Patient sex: M
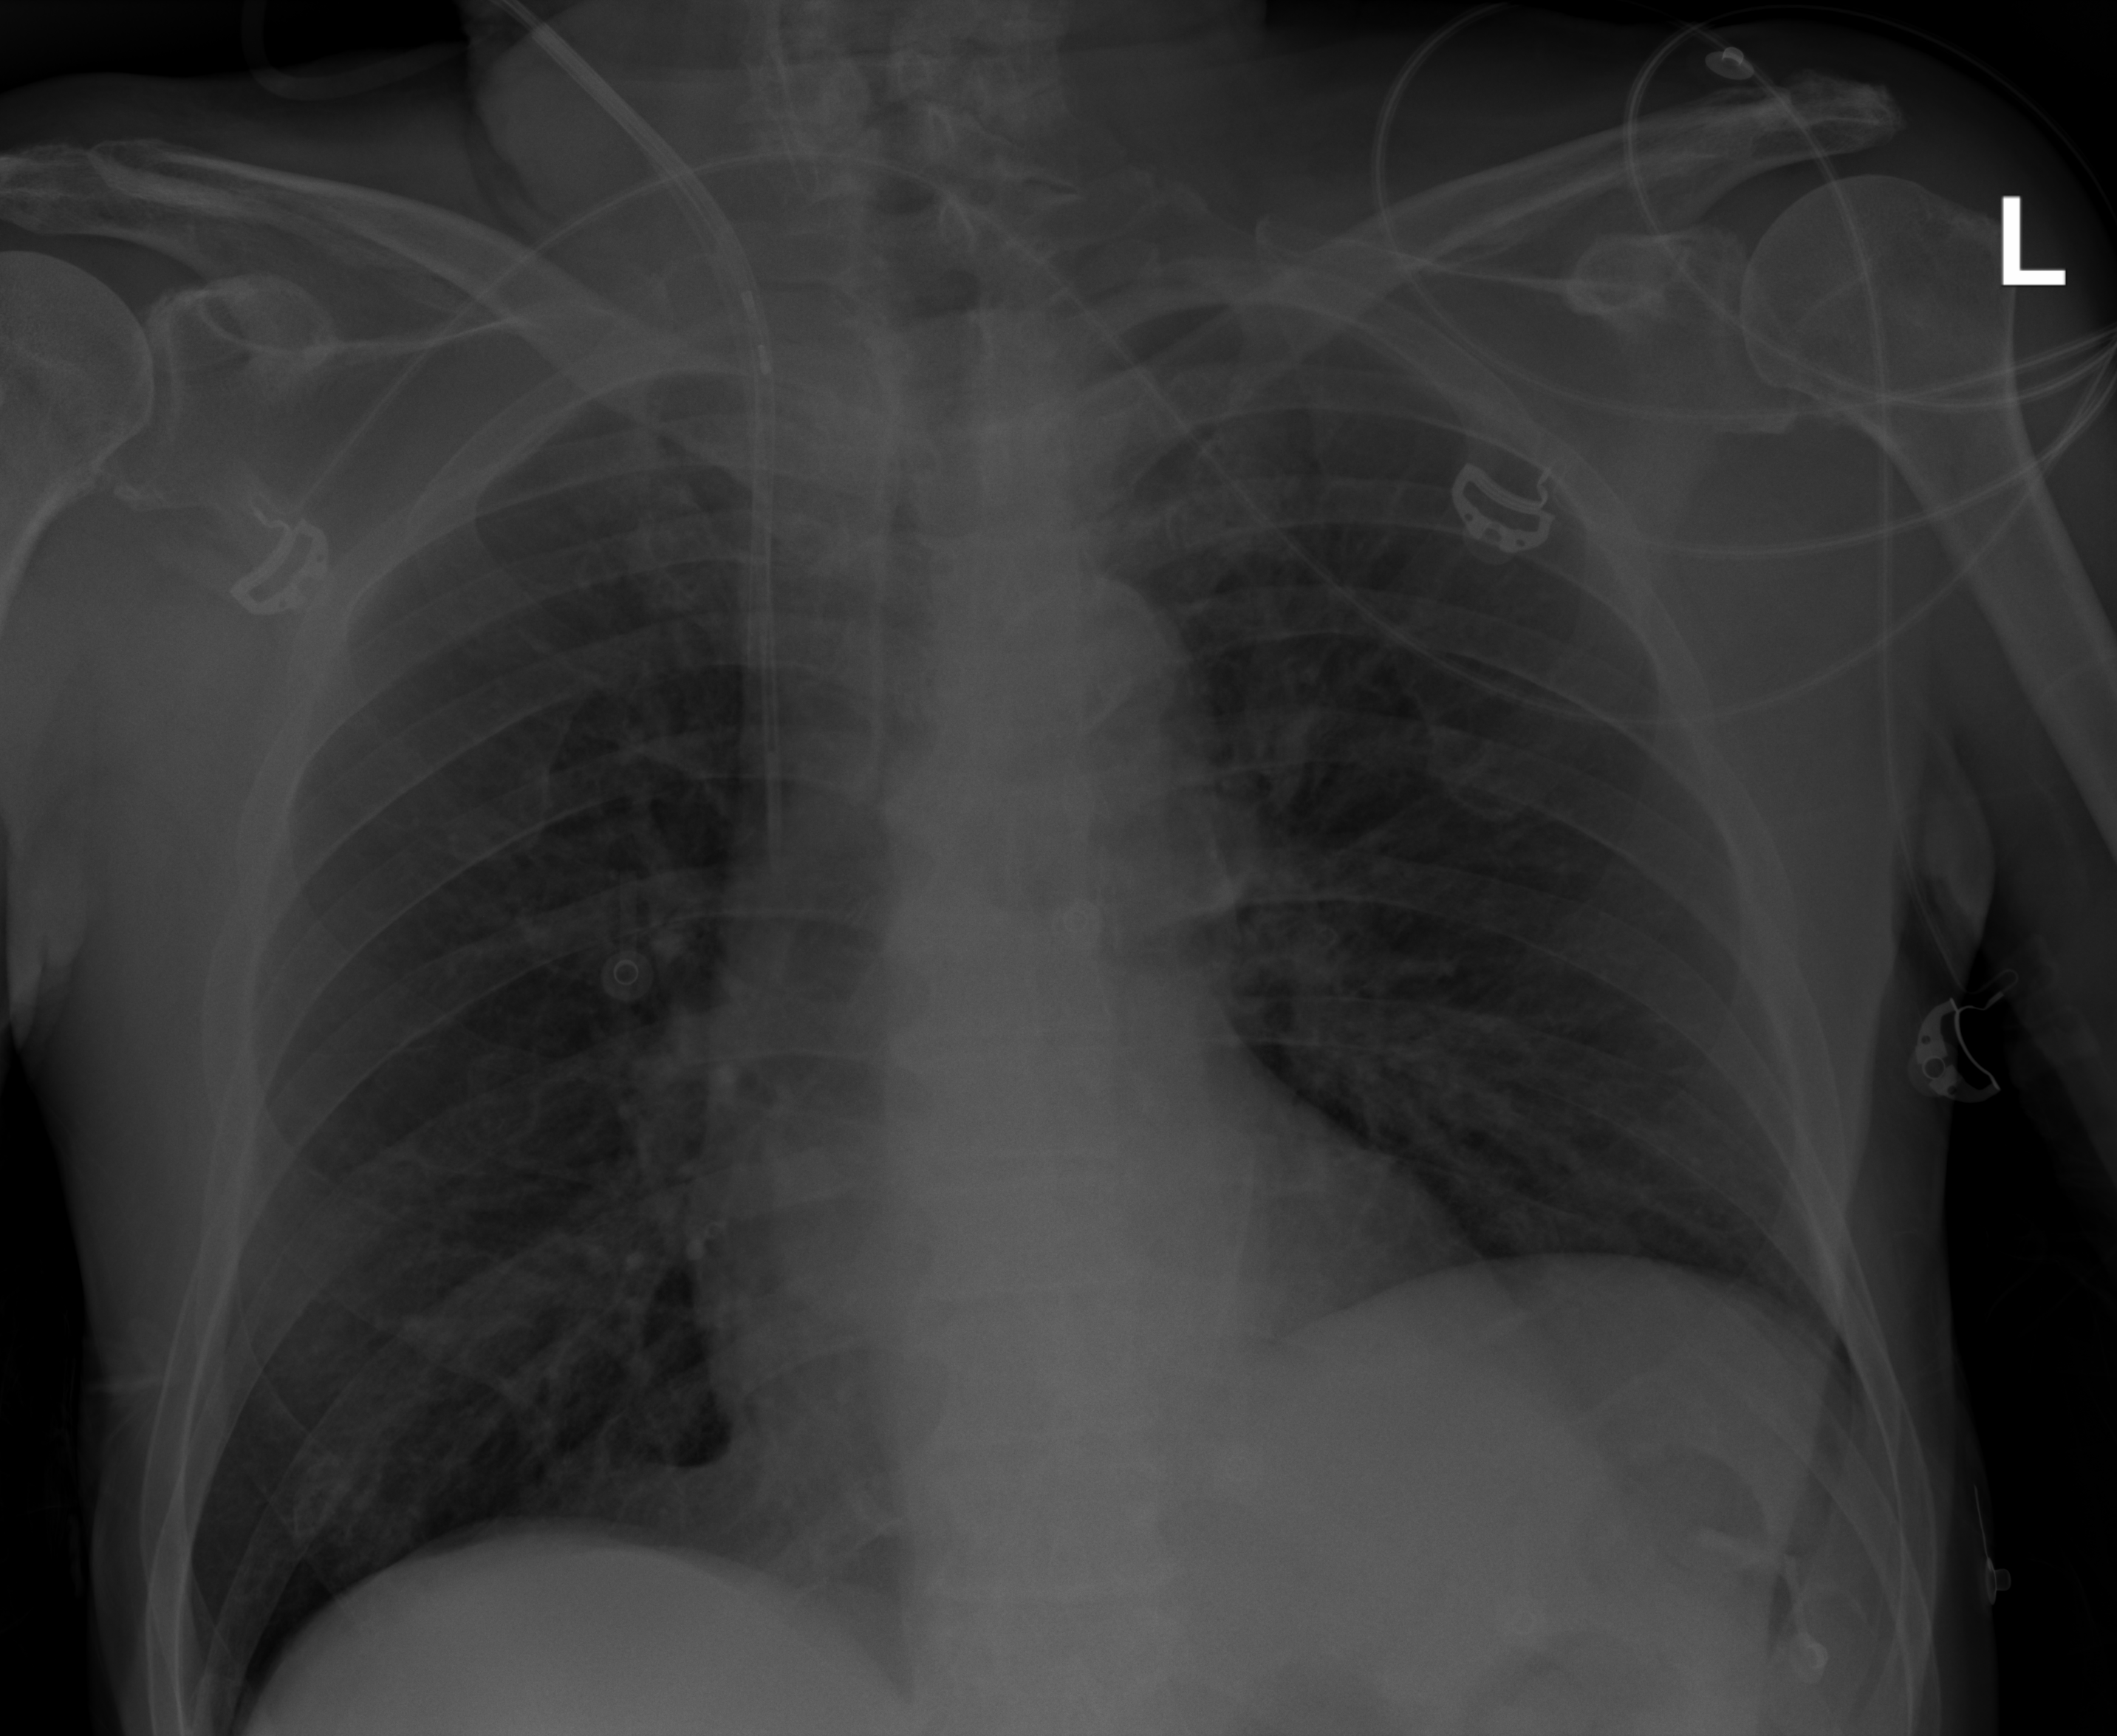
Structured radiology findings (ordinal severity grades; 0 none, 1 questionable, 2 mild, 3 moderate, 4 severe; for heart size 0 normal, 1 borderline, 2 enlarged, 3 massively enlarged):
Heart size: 0
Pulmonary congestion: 2
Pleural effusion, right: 0
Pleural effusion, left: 0
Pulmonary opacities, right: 0
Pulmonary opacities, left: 0
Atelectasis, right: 2
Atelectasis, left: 2